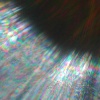
Label: sunburn